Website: apple
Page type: account-selection
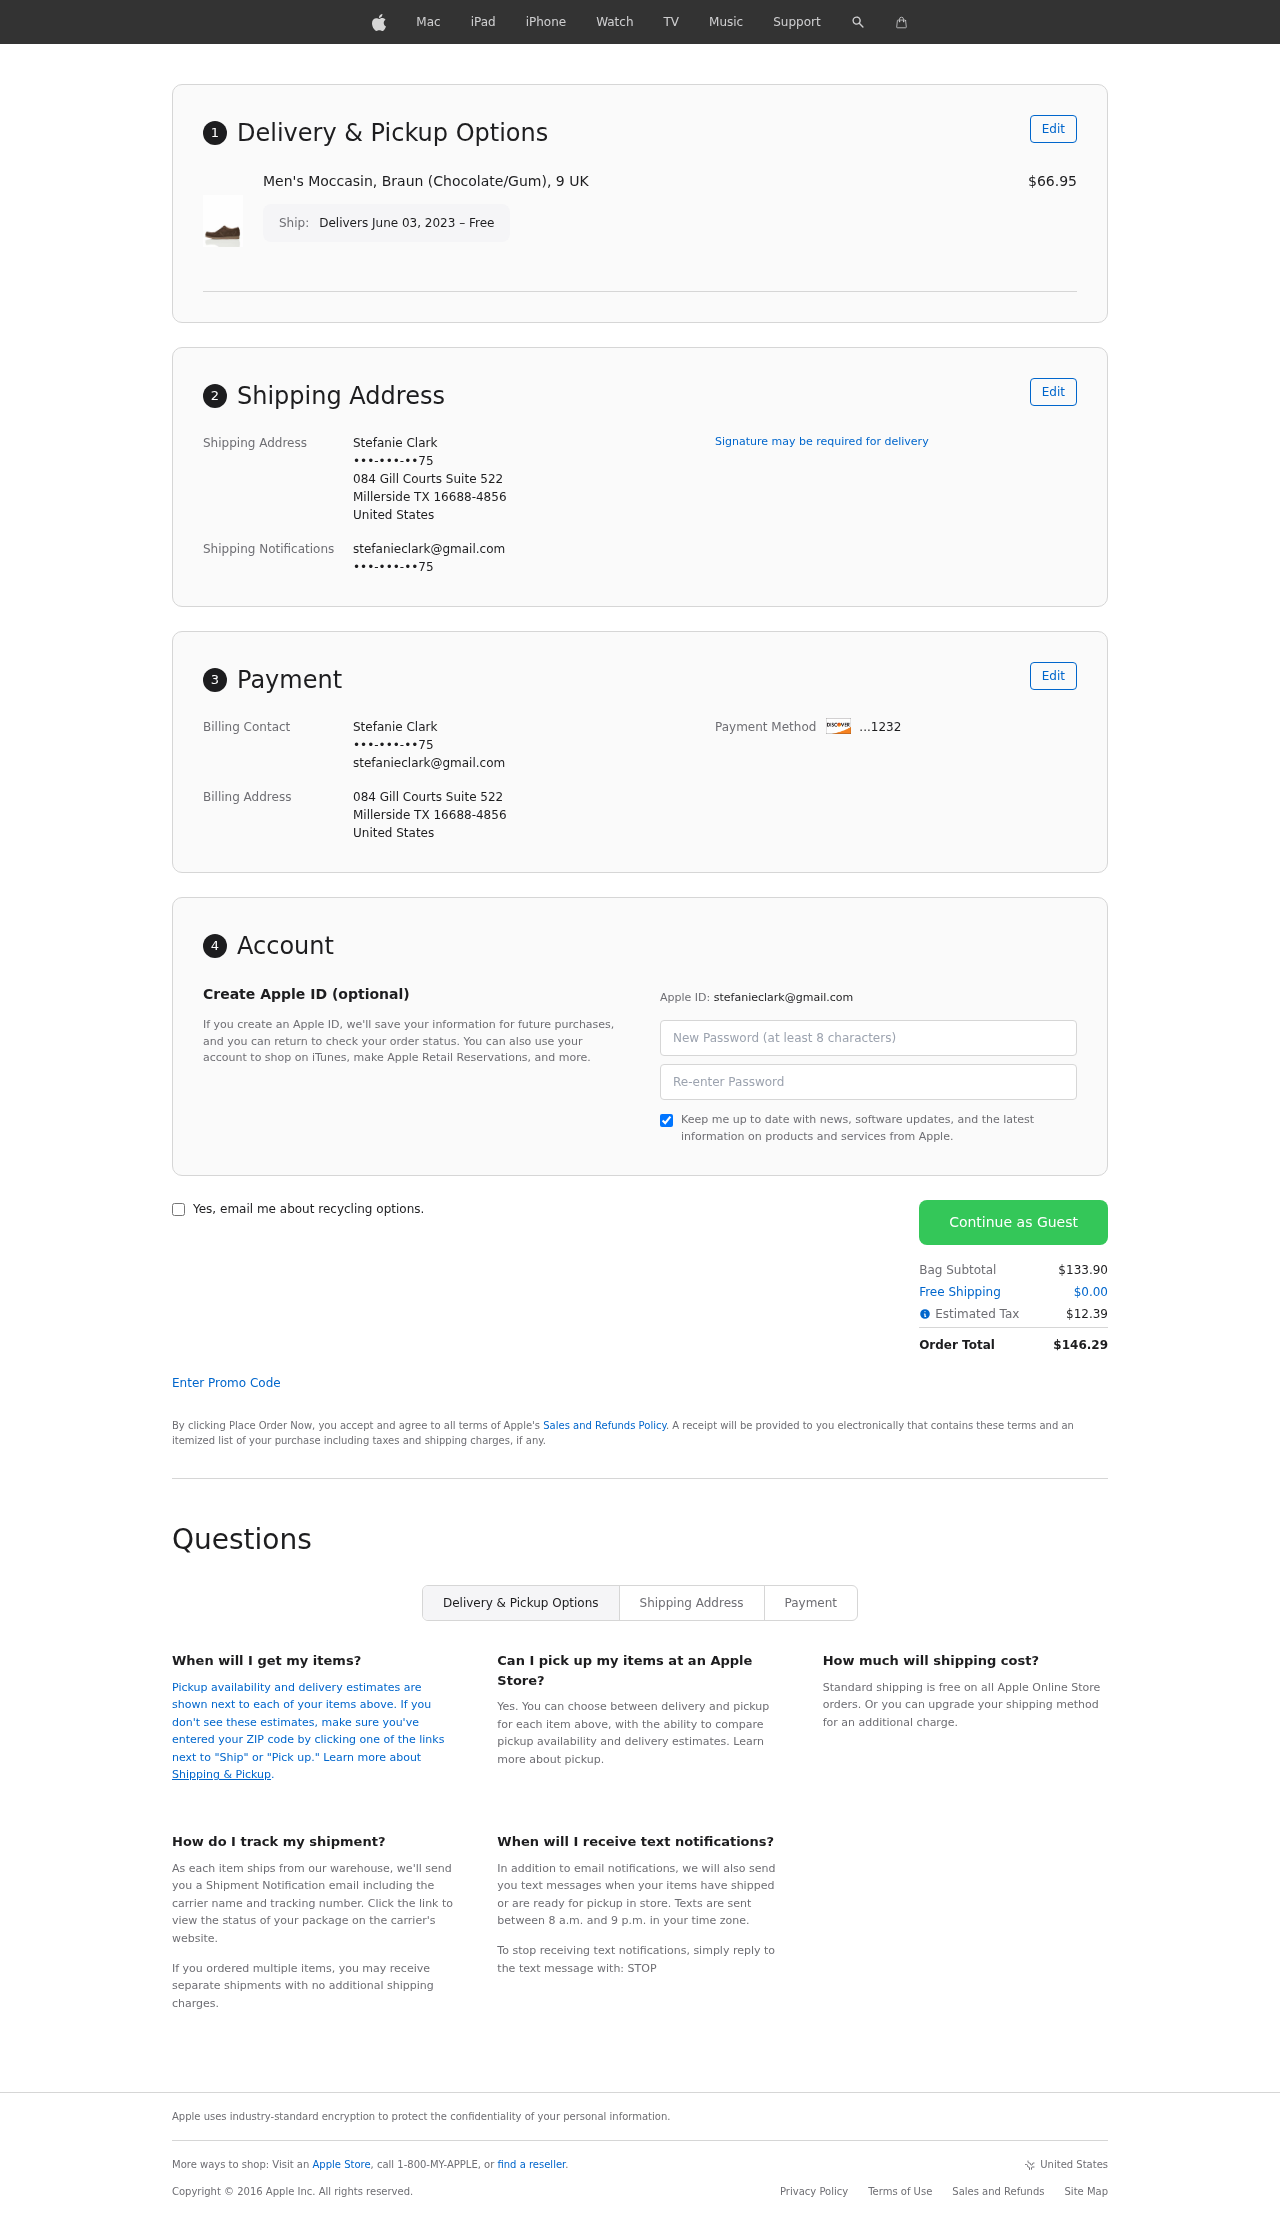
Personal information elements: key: PII_CARD_LAST4
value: ...1232
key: PII_CITY
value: Millerside
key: PII_COUNTRY
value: United States
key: PII_EMAIL
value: stefanieclark@gmail.com
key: PII_FULLNAME
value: Stefanie Clark
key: PII_PHONE
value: •••-•••-••75
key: PII_POSTCODE_FULL
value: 16688-4856
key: PII_POSTCODE_FULL
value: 16688
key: PII_STATE_ABBR
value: TX
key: PII_STREET
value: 084 Gill Courts Suite 522
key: PII_PHONE2
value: •••-•••-••75
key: PII_FIRSTNAME
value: Stefanie
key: PII_LASTNAME
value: Clark
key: PII_FULLNAME2
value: Stefanie Clark
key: PII_FULLNAME3
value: Stefanie Clark
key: PII_FIRSTNAME2
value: Stefanie
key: PII_FIRSTNAME3
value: Stefanie
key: PII_LASTNAME2
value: Clark
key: PII_LASTNAME3
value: Clark
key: PII_FIRSTNAME_DERIVED
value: Stefanie
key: PII_LASTNAME_DERIVED
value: Clark
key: PII_FULLNAME_DERIVED
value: Stefanie Clark
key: PII_NAME_FULL_DERIVED
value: Stefanie Clark
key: PII_PHONE3
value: •••-•••-••75
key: PII_EMAIL2
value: stefanieclark@gmail.com
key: PII_EMAIL3
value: stefanieclark@gmail.com
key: PII_STREET2
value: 084 Gill Courts Suite 522
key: PII_POSTCODE
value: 16688
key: PII_POSTCODE_EXT
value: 4856
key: PII_POSTCODE_NUMERIC
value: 16688
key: PII_POSTCODE_EXT_NUMERIC
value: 4856
Product elements: key: PRODUCT1_NAME
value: Men's Moccasin, Braun (Chocolate/Gum), 9 UK
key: PRODUCT1_PRICE
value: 66.95
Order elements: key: ORDER_DELIVERY_DATE
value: Delivers June 03, 2023 – Free
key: ORDER_SUBTOTAL
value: $133.90
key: ORDER_SHIPPING_COST
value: $0.00
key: ORDER_TAX
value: $12.39
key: ORDER_TOTAL
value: $146.29